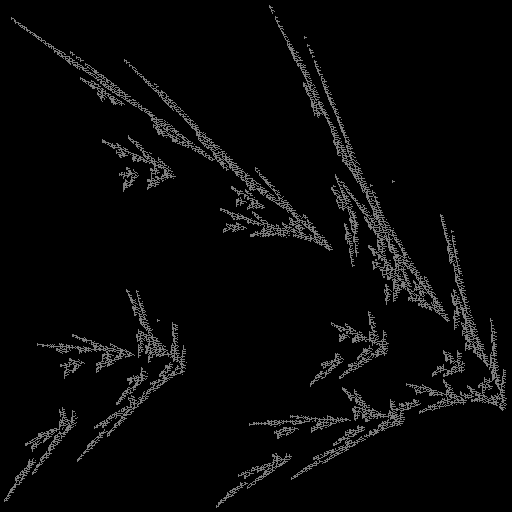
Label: filmyfern